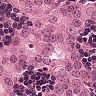
Metastatic tissue present: yes